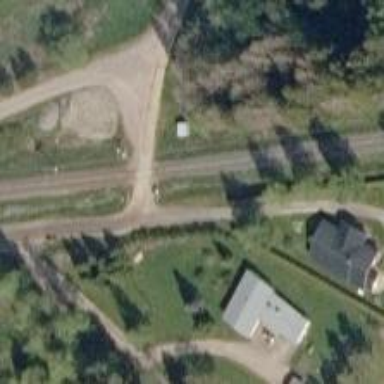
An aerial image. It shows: Railway signal.